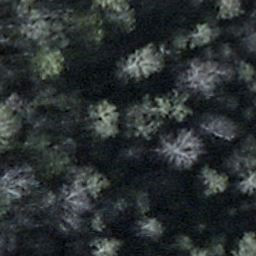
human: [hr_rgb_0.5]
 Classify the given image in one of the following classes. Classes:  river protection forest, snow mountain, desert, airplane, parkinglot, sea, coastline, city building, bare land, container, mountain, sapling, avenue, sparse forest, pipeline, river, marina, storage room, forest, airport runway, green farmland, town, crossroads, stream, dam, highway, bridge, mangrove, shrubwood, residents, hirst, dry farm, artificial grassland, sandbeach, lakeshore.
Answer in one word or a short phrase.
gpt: shrubwood